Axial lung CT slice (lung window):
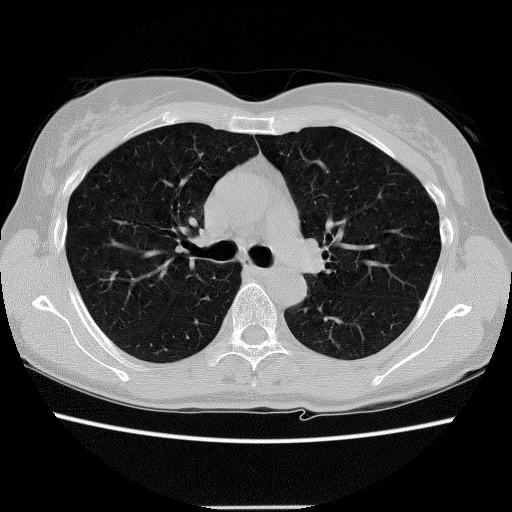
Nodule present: no